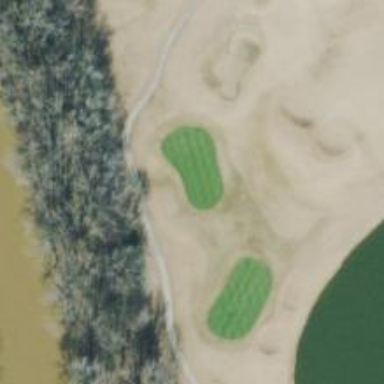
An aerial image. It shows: Golf hole.